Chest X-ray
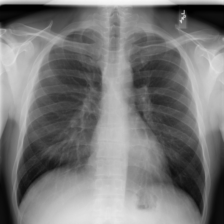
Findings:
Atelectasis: negative
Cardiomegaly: negative
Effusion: negative
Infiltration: negative
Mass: negative
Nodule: negative
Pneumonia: negative
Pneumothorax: negative
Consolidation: negative
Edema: negative
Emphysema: negative
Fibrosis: negative
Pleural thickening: negative
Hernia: negative